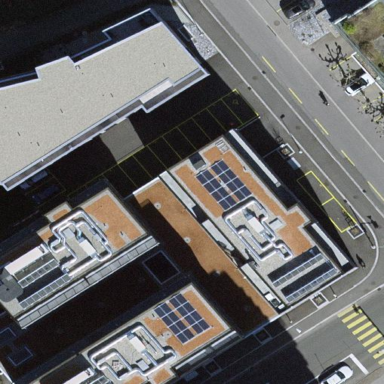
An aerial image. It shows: Part of building.